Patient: sex M, age 43
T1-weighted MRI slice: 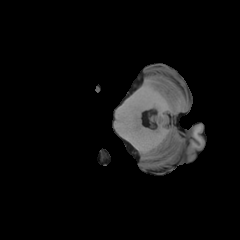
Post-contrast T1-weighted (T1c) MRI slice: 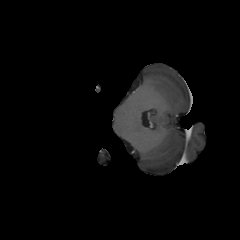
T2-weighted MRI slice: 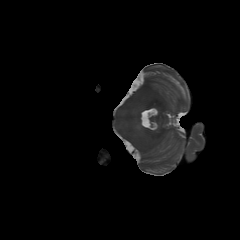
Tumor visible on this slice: no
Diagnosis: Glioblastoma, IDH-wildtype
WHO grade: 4